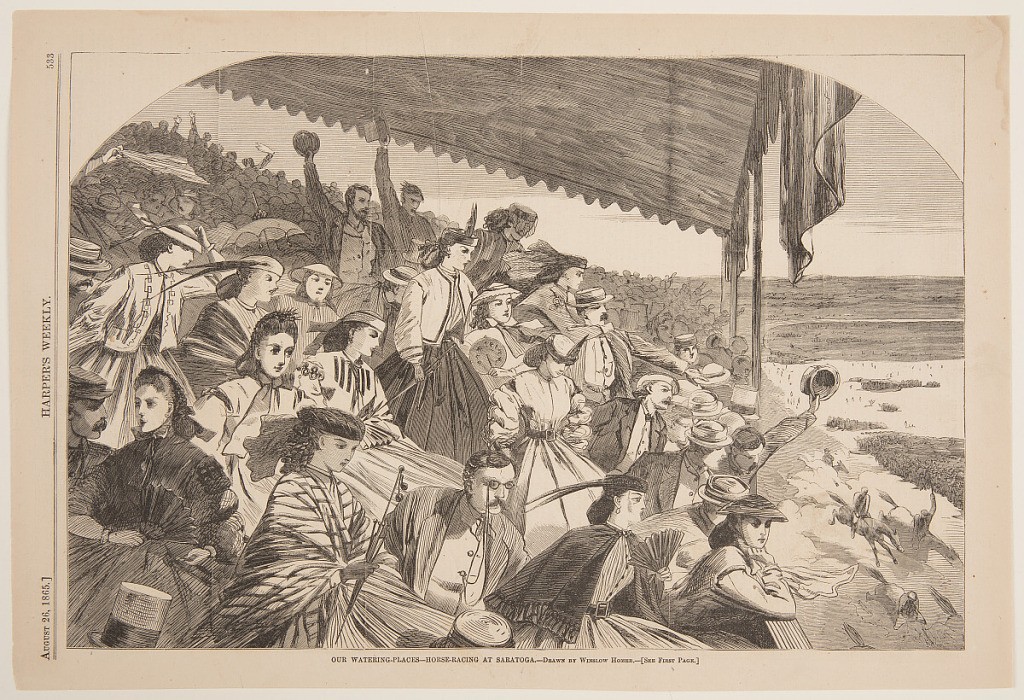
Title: Our Watering Places – Horse Racing at Saratoga
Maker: Winslow Homer, American, 1836–1910
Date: August 26, 1865
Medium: Wood engraving in black ink on paper
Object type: Print
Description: Crowd in the grandstand at the races, with horses at lower right.